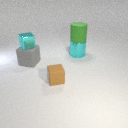
large green rubber cylinder above large cyan metal cylinder